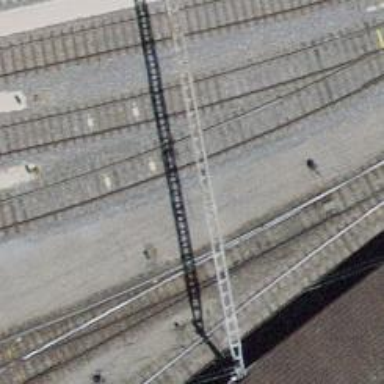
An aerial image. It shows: Rail siding with electrified contact lines for trains.